Question: I am new with animations and I am using following code for Flip animation.
'''
//MyMapView is UIView
MyMapView *aMapView = [[MyMapView alloc] initWithFrame:CGRectMake(0, 118, 321, 300) AndResArray:self.nearMeArray];
[UIView beginAnimations:nil context:nil];
[UIView setAnimationDuration:1.0];
[UIView setAnimationTransition:UIViewAnimationTransitionFlipFromRight forView:self.view cache:YES];
[[self view] addSubview:nearMeMap];
[UIView commitAnimations];
'''
Its working fine. But whole view (with super view) Flips.
I only want to Flip subview that is 'MyMapView'. The super view should not flip.
How to do this ???
screen :
Below is main screen. When click on Map button I want to Flip only Brown part of the screen. Whole screen should not Flip.

Thanks...
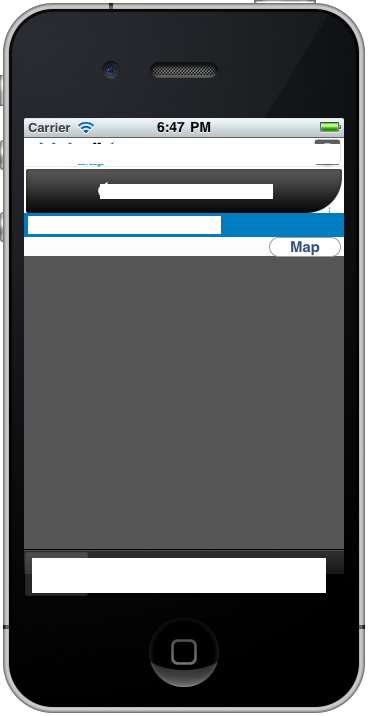
Answer: I have figure out what's the problem. Please see the below code.
MapView.m
'''
- (id)initWithFrame:(CGRect)frame {
self = [super initWithFrame:frame];
if (self) {
// Initialization code.
[self performSelector:@selector(addMapView) withObject:nil afterDelay:2.0];
}
return self;
}
- (void) addMapView {
//MyMapView is UIView
MKMapView *aMapView = [[MKMapView alloc] initWithFrame:CGRectMake(0, 0, 321, 300)];
[UIView beginAnimations:nil context:nil];
[UIView setAnimationDuration:1.0];
[UIView setAnimationTransition:UIViewAnimationTransitionFlipFromRight forView:self cache:YES];
[self addSubview:aMapView];
[UIView commitAnimations];
}
'''
And after that simply add object of MapView class where you want. like below.
'''
//MyMapView is UIView
mapView *aMapView = [[mapView alloc] initWithFrame:CGRectMake(0, 118, 321, 300)];
[[self view] addSubview:aMapView];
'''
vote up if this comment help you.
Thanks,
MinuMaster.